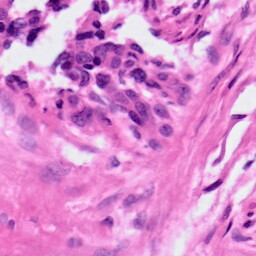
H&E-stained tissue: Ovarian